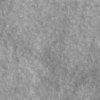
Label: not_dusty